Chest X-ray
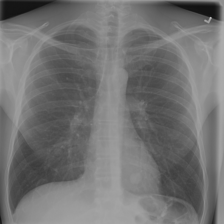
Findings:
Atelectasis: negative
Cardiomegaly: negative
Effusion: negative
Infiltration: negative
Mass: negative
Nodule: negative
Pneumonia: negative
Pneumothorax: negative
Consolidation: negative
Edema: negative
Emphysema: negative
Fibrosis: negative
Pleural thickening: negative
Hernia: negative